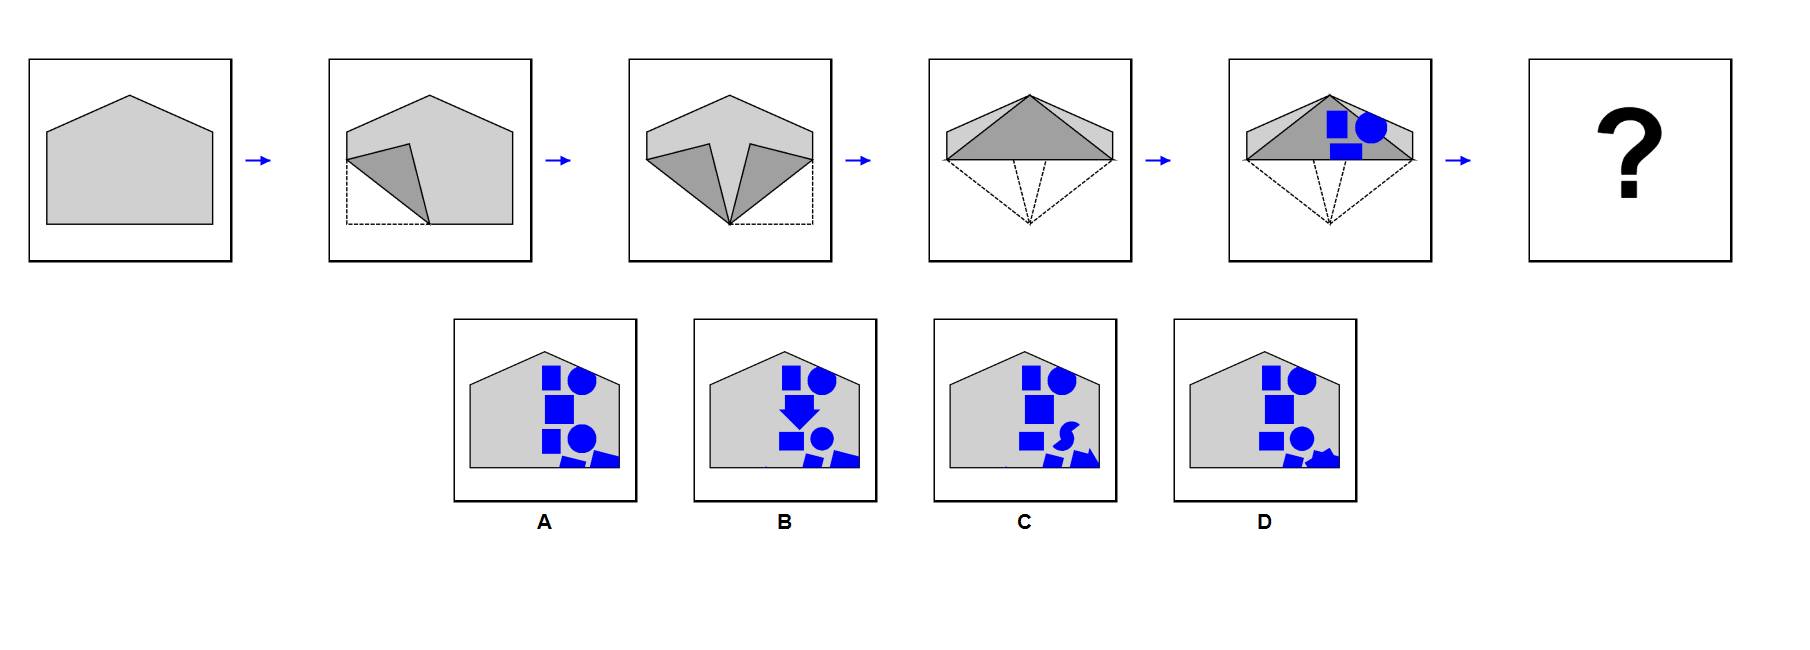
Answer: A